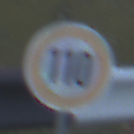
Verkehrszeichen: Geschwindigkeit110
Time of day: SunriseSunset
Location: Outdoor (RoadRail)
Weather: Clear
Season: NotSpecified
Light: Natural